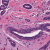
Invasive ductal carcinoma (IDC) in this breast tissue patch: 0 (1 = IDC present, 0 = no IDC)